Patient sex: M
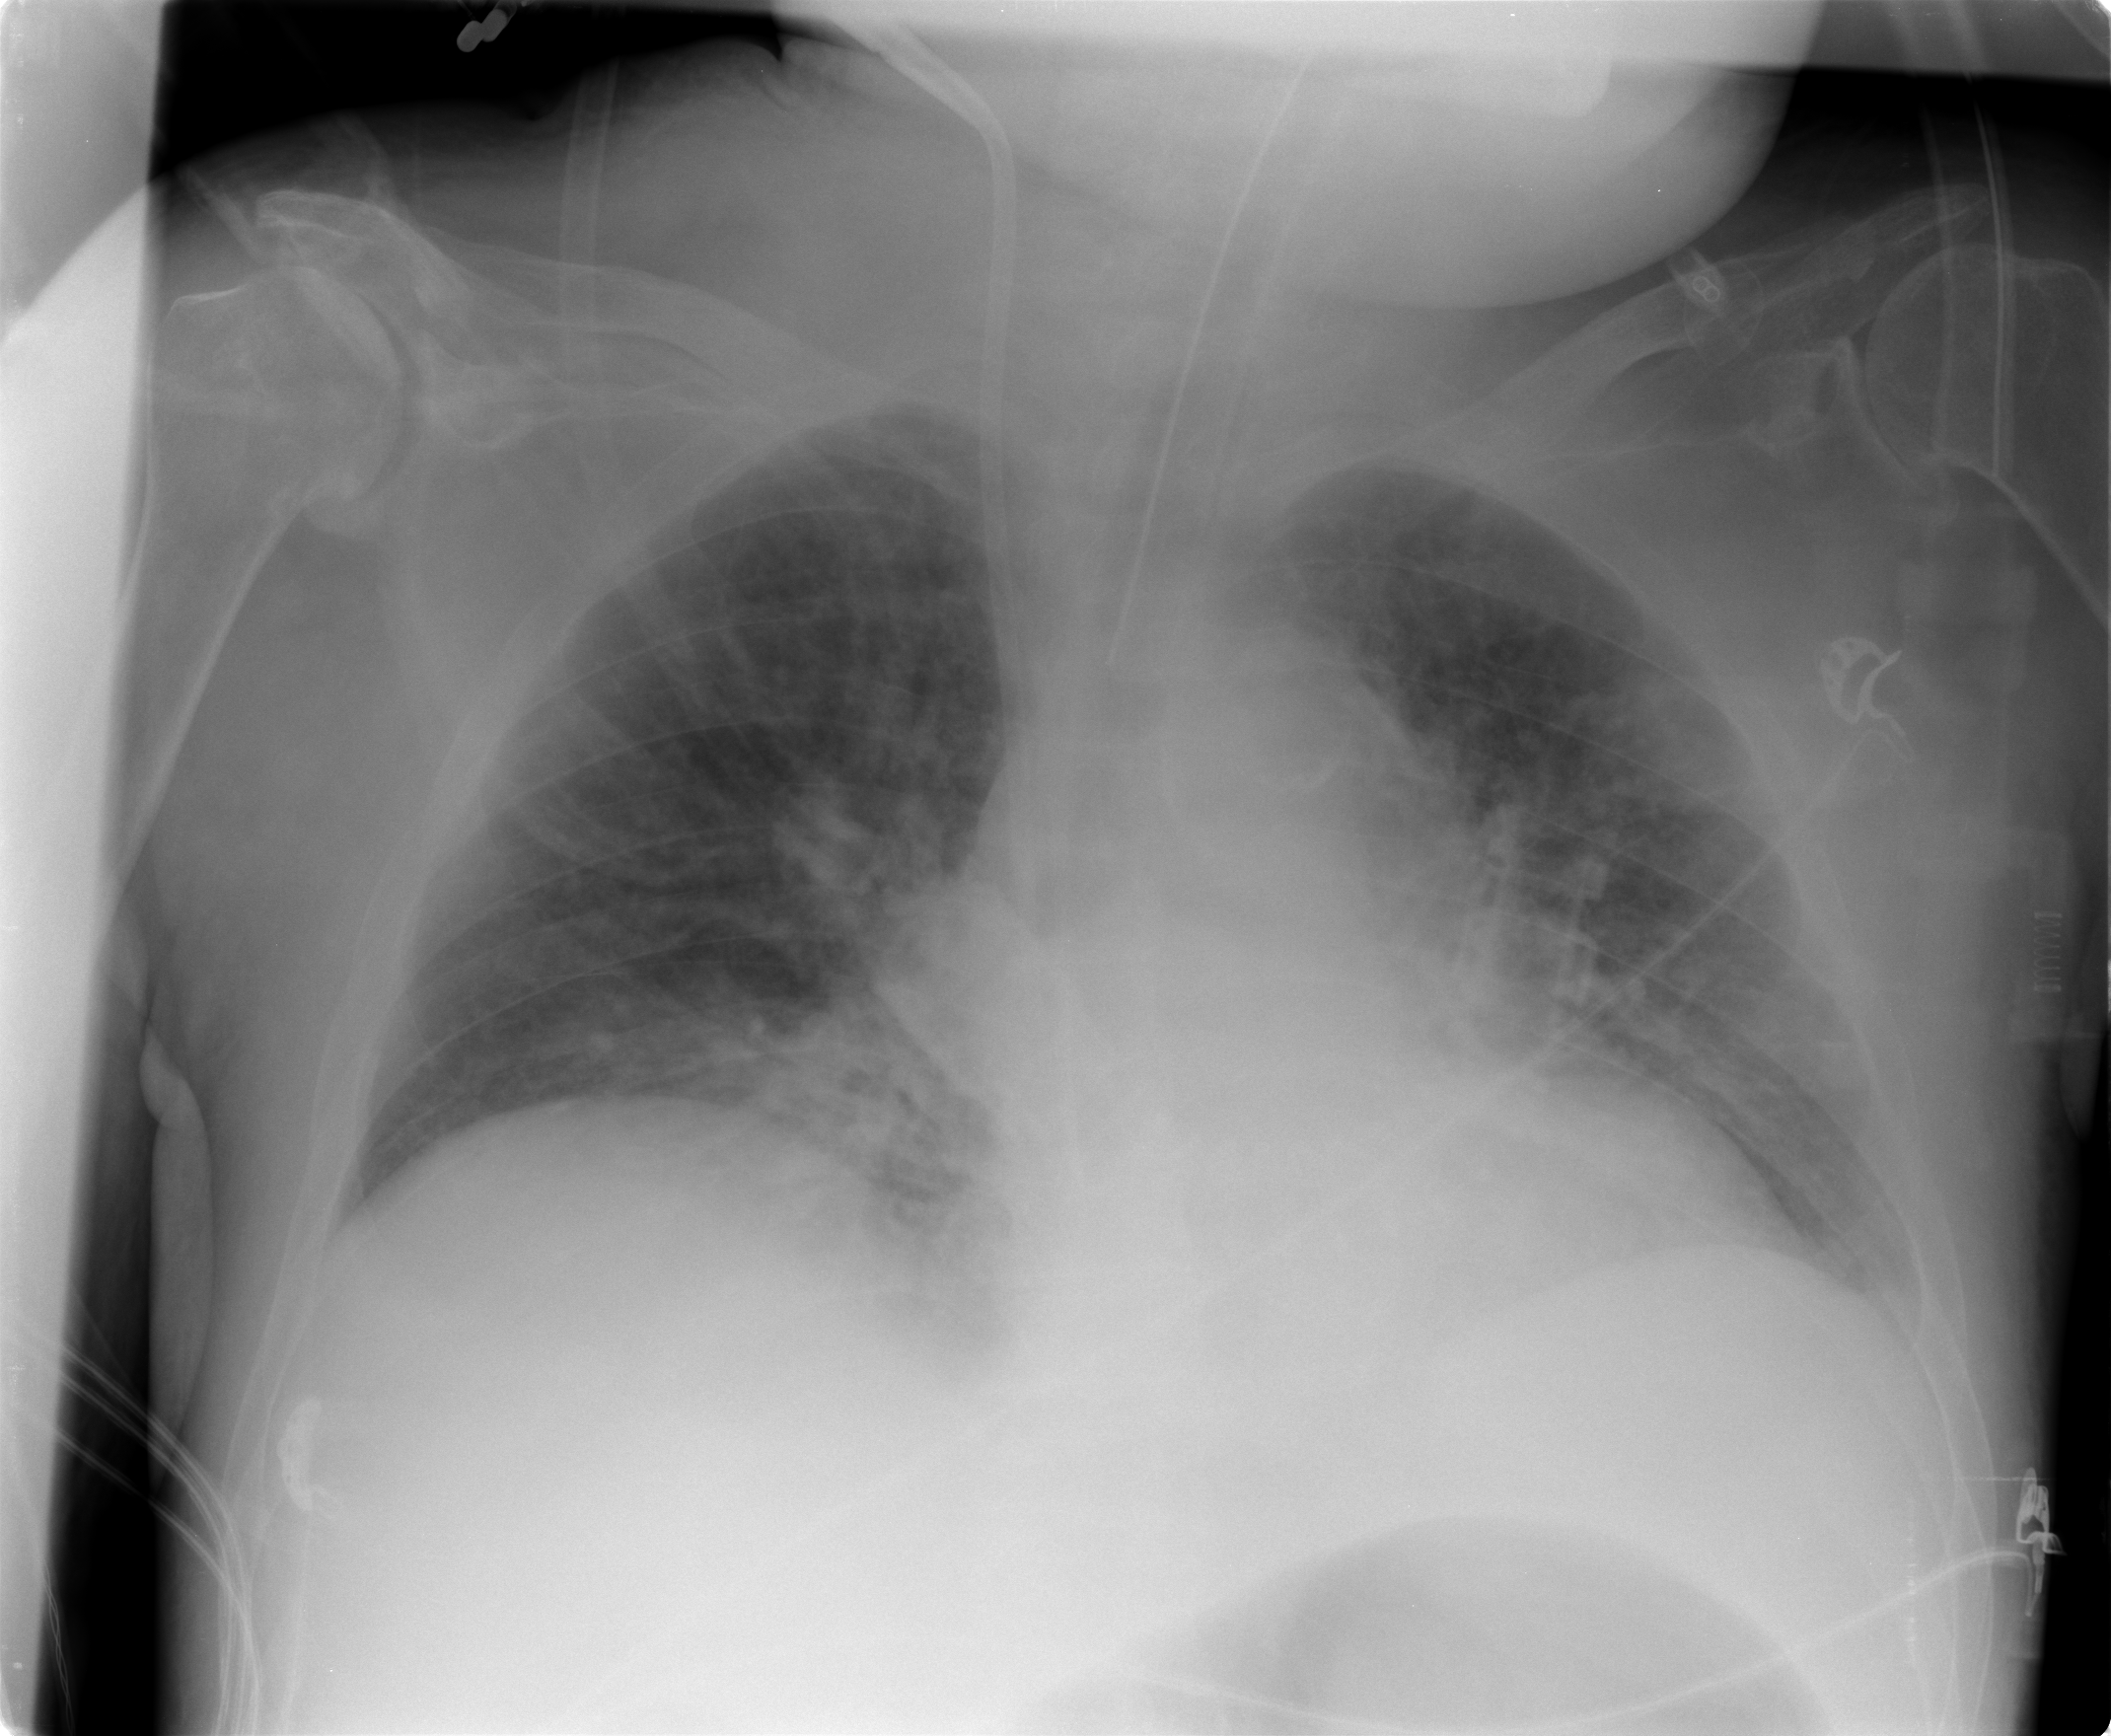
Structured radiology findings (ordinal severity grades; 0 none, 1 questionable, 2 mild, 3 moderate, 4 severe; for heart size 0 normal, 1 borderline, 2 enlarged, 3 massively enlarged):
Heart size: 2
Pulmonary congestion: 3
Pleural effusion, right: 0
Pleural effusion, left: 1
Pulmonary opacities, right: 2
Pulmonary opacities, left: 2
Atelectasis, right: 2
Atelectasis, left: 2